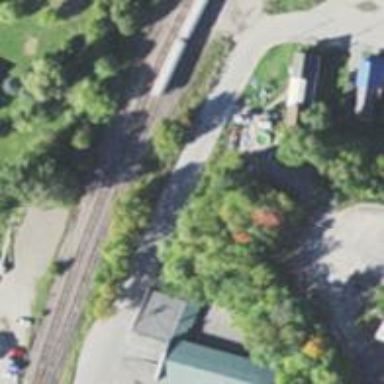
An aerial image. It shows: Railway siding with rails.